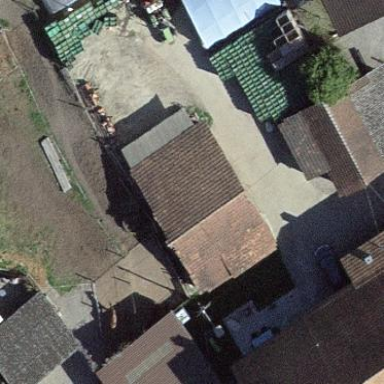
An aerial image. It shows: Garage.